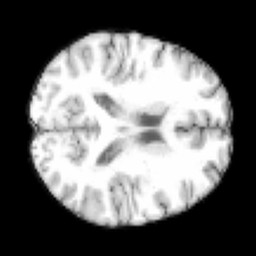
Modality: T1w
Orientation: axial